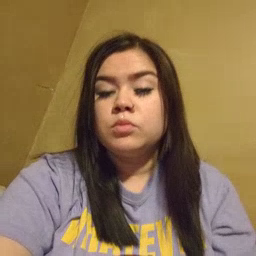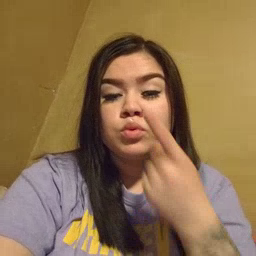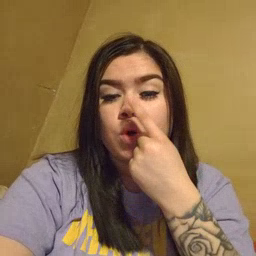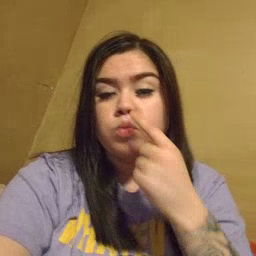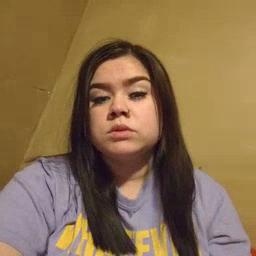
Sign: nose